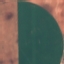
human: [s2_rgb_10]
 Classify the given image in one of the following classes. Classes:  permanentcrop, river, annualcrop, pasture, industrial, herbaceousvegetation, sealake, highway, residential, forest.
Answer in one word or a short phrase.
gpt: AnnualCrop